Question: I'm learning UI Automation and I found that my "Inspect Object" clone is showing that 'IsKeyboardFocusable' is always false even when it is true, all other information is identical (as you can see from image). Does anyone have any idea why I see this property as false when I retrieve the value?

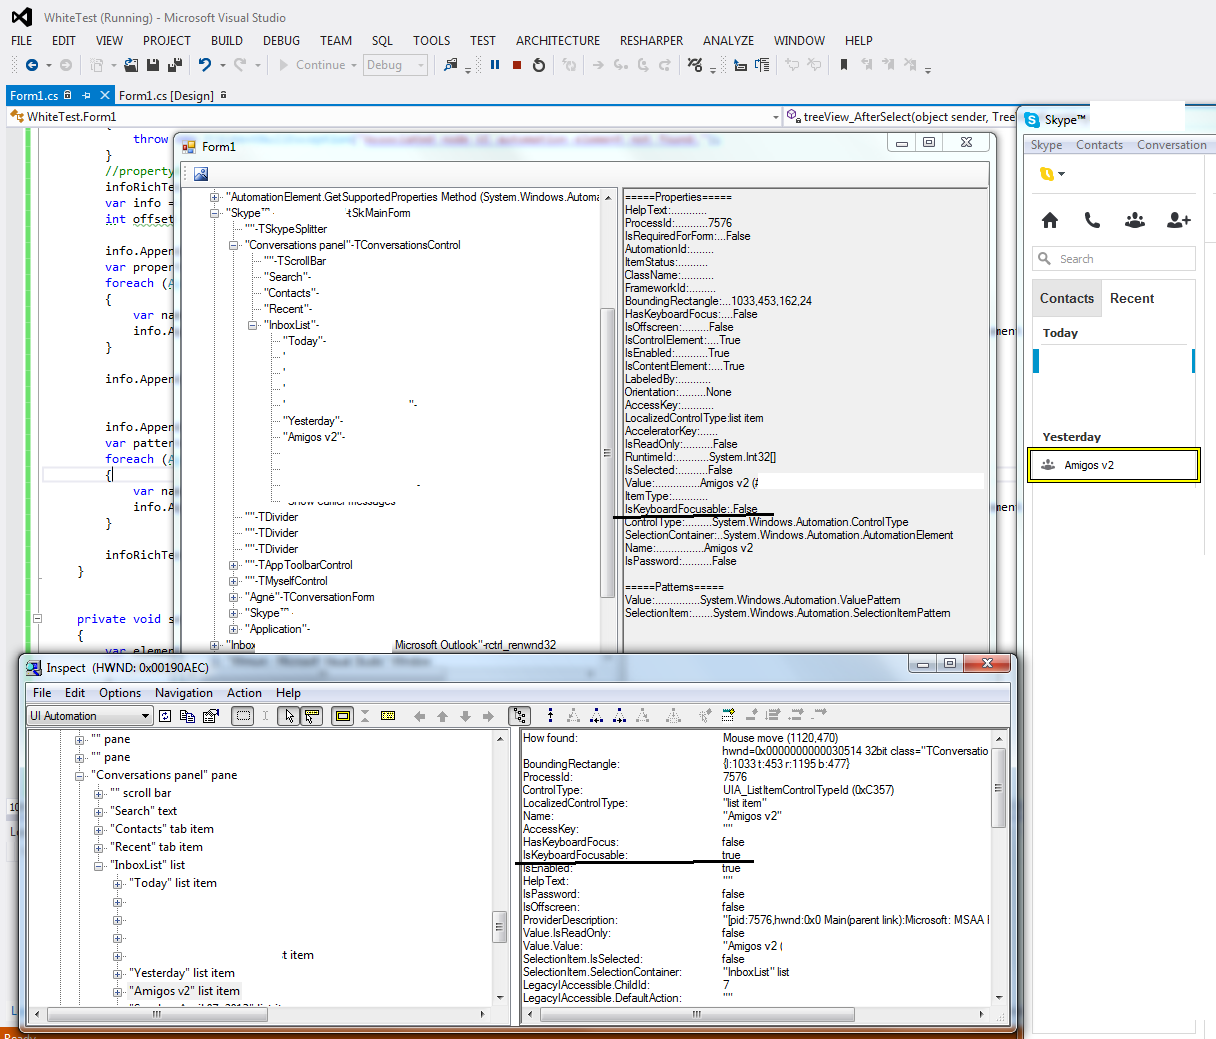
Answer: Within the 'Inspect Object' application the latest version of Windows Automation COM API (3.0) is used to display all of these properties. But the default .NET UIAutomation implementation is not based on Windows Automation API 3.0 COM interfaces (it based on previous version of this COM API). Thus some properties is not functioned correctly . For example for Skype's contact list the 'AutomationElement.IsKeyboardFocusableProperty' property says that getting values for this property is not supported at all. You can check this using the following code snippet:
'''
object isKeyboardFocusable = listItem.GetCurrentPropertyValue(AutomationElement.IsKeyboardFocusableProperty, true);
if(isKeyboardFocusable == AutomationElement.NotSupported) {
// we will always goes here
}
'''
Right now, I do not know ways to avoid this behavior using the current .Net UIAutomation implementation.
The good news are that there is alternative UI Automation implementation in .NET that makes it possible to use the new Windows Automation API 3.0 COM interfaces, with their improved reliability and performance, while still using the same System.Windows.Automation classes as in earlier versions of UI Automation. This implementation is available as a project on CodePlex: <URL>
So, tried this alternative implementation today, and with this alternative implementation the IsKeyboardFocusable property returns the same result as the 'Inspect Objects' tool! Moreover now it is possible to use some extended properties which the 'Inspect Objects' displays (e.g. LegacyIAccessible members).